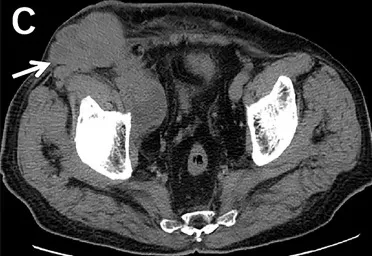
The CT scans following two cycles of treatment. There were still lesions in the mediastinum, retroperitoneum, pelvic, and inguinal regions and the size and quantity of lymph nodes had not decreased significantly from pre-treatment imaging (arrows) (A-D).
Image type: radiology (ct)